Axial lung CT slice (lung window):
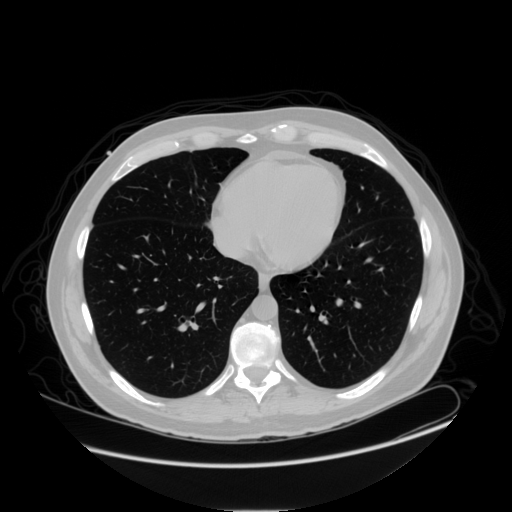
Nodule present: no